Question: '''
package calculatorv3;
public class CalculatorForm extends javax.swing.JPanel {
private static final long serialVersionUID = 1L;
public CalculatorForm() {
initComponents();
}
/**
* This method is called from within the constructor to initialize the form.
* WARNING: Do NOT modify this code. The content of this method is always
* regenerated by the Form Editor.
*/
@SuppressWarnings("unchecked")
private void initComponents() {
jTextField2 = new javax.swing.JTextField();
jTextField3 = new javax.swing.JTextField();
jTextField4 = new javax.swing.JTextField();
jButton2 = new javax.swing.JButton();
jButton3 = new javax.swing.JButton();
jButton4 = new javax.swing.JButton();
jButton5 = new javax.swing.JButton();
jButton6 = new javax.swing.JButton();
jButton7 = new javax.swing.JButton();
jButton8 = new javax.swing.JButton();
jButton9 = new javax.swing.JButton();
jButton10 = new javax.swing.JButton();
jButton11 = new javax.swing.JButton();
jButton12 = new javax.swing.JButton();
jButton13 = new javax.swing.JButton();
jButton14 = new javax.swing.JButton();
jButton15 = new javax.swing.JButton();
jButton1 = new javax.swing.JButton();
jButton16 = new javax.swing.JButton();
jButton17 = new javax.swing.JButton();
jButton2.setText("2");
jButton2.addActionListener(new java.awt.event.ActionListener() {
public void actionPerformed(java.awt.event.ActionEvent evt) {
jButton2ActionPerformed(evt);
}
});
jButton3.setText("1");
jButton3.addActionListener(new java.awt.event.ActionListener() {
public void actionPerformed(java.awt.event.ActionEvent evt) {
jButton3ActionPerformed(evt);
}
});
jButton4.setText("3");
jButton4.addActionListener(new java.awt.event.ActionListener() {
public void actionPerformed(java.awt.event.ActionEvent evt) {
jButton4ActionPerformed(evt);
}
});
jButton5.setText("4");
jButton5.addActionListener(new java.awt.event.ActionListener() {
public void actionPerformed(java.awt.event.ActionEvent evt) {
jButton5ActionPerformed(evt);
}
});
jButton6.setText("5");
jButton6.addActionListener(new java.awt.event.ActionListener() {
public void actionPerformed(java.awt.event.ActionEvent evt) {
jButton6ActionPerformed(evt);
}
});
jButton7.setText("6");
jButton7.addActionListener(new java.awt.event.ActionListener() {
public void actionPerformed(java.awt.event.ActionEvent evt) {
jButton7ActionPerformed(evt);
}
});
jButton8.setText("7");
jButton8.addActionListener(new java.awt.event.ActionListener() {
public void actionPerformed(java.awt.event.ActionEvent evt) {
jButton8ActionPerformed(evt);
}
});
jButton9.setText("8");
jButton9.addActionListener(new java.awt.event.ActionListener() {
public void actionPerformed(java.awt.event.ActionEvent evt) {
jButton9ActionPerformed(evt);
}
});
jButton10.setText("9");
jButton11.setText("0");
jButton12.setText("Add");
jButton13.setText("Sub");
jButton14.setText("Mul");
jButton15.setText("Div");
jButton1.setText("Enter");
jButton16.setText("Reset");
jButton17.setText("Equals");
javax.swing.GroupLayout layout = new javax.swing.GroupLayout(this);
this.setLayout(layout);
layout.setHorizontalGroup(
layout.createParallelGroup(javax.swing.GroupLayout.Alignment.LEADING)
.addGroup(layout.createSequentialGroup()
.addContainerGap()
.addGroup(layout.createParallelGroup(javax.swing.GroupLayout.Alignment.LEADING)
.addComponent(jTextField2)
.addComponent(jTextField3)
.addComponent(jTextField4)
.addGroup(layout.createSequentialGroup()
.addComponent(jButton3)
.addPreferredGap(javax.swing.LayoutStyle.ComponentPlacement.UNRELATED)
.addComponent(jButton2)
.addPreferredGap(javax.swing.LayoutStyle.ComponentPlacement.UNRELATED)
.addComponent(jButton4)
.addPreferredGap(javax.swing.LayoutStyle.ComponentPlacement.RELATED)
.addComponent(jButton5)
.addPreferredGap(javax.swing.LayoutStyle.ComponentPlacement.RELATED)
.addComponent(jButton6)
.addPreferredGap(javax.swing.LayoutStyle.ComponentPlacement.UNRELATED)
.addComponent(jButton12)
.addPreferredGap(javax.swing.LayoutStyle.ComponentPlacement.UNRELATED)
.addComponent(jButton14))
.addGroup(layout.createSequentialGroup()
.addGroup(layout.createParallelGroup(javax.swing.GroupLayout.Alignment.LEADING, false)
.addGroup(layout.createSequentialGroup()
.addComponent(jButton1, javax.swing.GroupLayout.DEFAULT_SIZE, javax.swing.GroupLayout.DEFAULT_SIZE, Short.MAX_VALUE)
.addPreferredGap(javax.swing.LayoutStyle.ComponentPlacement.UNRELATED)
.addComponent(jButton16, javax.swing.GroupLayout.PREFERRED_SIZE, 113, javax.swing.GroupLayout.PREFERRED_SIZE))
.addGroup(layout.createSequentialGroup()
.addComponent(jButton7)
.addPreferredGap(javax.swing.LayoutStyle.ComponentPlacement.UNRELATED)
.addComponent(jButton8)
.addPreferredGap(javax.swing.LayoutStyle.ComponentPlacement.UNRELATED)
.addComponent(jButton9)
.addPreferredGap(javax.swing.LayoutStyle.ComponentPlacement.RELATED)
.addComponent(jButton10)
.addPreferredGap(javax.swing.LayoutStyle.ComponentPlacement.RELATED)
.addComponent(jButton11)))
.addPreferredGap(javax.swing.LayoutStyle.ComponentPlacement.UNRELATED)
.addGroup(layout.createParallelGroup(javax.swing.GroupLayout.Alignment.LEADING)
.addGroup(layout.createSequentialGroup()
.addComponent(jButton13)
.addPreferredGap(javax.swing.LayoutStyle.ComponentPlacement.UNRELATED)
.addComponent(jButton15)
.addGap(0, 0, Short.MAX_VALUE))
.addComponent(jButton17, javax.swing.GroupLayout.DEFAULT_SIZE, javax.swing.GroupLayout.DEFAULT_SIZE, Short.MAX_VALUE))))
.addContainerGap())
);
layout.setVerticalGroup(
layout.createParallelGroup(javax.swing.GroupLayout.Alignment.LEADING)
.addGroup(layout.createSequentialGroup()
.addContainerGap()
.addComponent(jTextField2, javax.swing.GroupLayout.PREFERRED_SIZE, javax.swing.GroupLayout.DEFAULT_SIZE, javax.swing.GroupLayout.PREFERRED_SIZE)
.addPreferredGap(javax.swing.LayoutStyle.ComponentPlacement.RELATED)
.addComponent(jTextField3, javax.swing.GroupLayout.PREFERRED_SIZE, javax.swing.GroupLayout.DEFAULT_SIZE, javax.swing.GroupLayout.PREFERRED_SIZE)
.addPreferredGap(javax.swing.LayoutStyle.ComponentPlacement.RELATED)
.addComponent(jTextField4, javax.swing.GroupLayout.PREFERRED_SIZE, javax.swing.GroupLayout.DEFAULT_SIZE, javax.swing.GroupLayout.PREFERRED_SIZE)
.addGap(7, 7, 7)
.addGroup(layout.createParallelGroup(javax.swing.GroupLayout.Alignment.BASELINE)
.addComponent(jButton3)
.addComponent(jButton2)
.addComponent(jButton4)
.addComponent(jButton5)
.addComponent(jButton6)
.addComponent(jButton12)
.addComponent(jButton14))
.addPreferredGap(javax.swing.LayoutStyle.ComponentPlacement.RELATED)
.addGroup(layout.createParallelGroup(javax.swing.GroupLayout.Alignment.BASELINE)
.addComponent(jButton7)
.addComponent(jButton8)
.addComponent(jButton9)
.addComponent(jButton10)
.addComponent(jButton11)
.addComponent(jButton13)
.addComponent(jButton15))
.addPreferredGap(javax.swing.LayoutStyle.ComponentPlacement.RELATED)
.addGroup(layout.createParallelGroup(javax.swing.GroupLayout.Alignment.BASELINE)
.addComponent(jButton1, javax.swing.GroupLayout.DEFAULT_SIZE, javax.swing.GroupLayout.DEFAULT_SIZE, Short.MAX_VALUE)
.addComponent(jButton17, javax.swing.GroupLayout.DEFAULT_SIZE, 40, Short.MAX_VALUE)
.addComponent(jButton16))
.addContainerGap())
);
}// </editor-fold>
private void jButton2ActionPerformed(java.awt.event.ActionEvent evt) {
// TODO add your handling code here:
}
private void jButton3ActionPerformed(java.awt.event.ActionEvent evt) {
// TODO add your handling code here:
}
private void jButton4ActionPerformed(java.awt.event.ActionEvent evt) {
// TODO add your handling code here:
}
private void jButton5ActionPerformed(java.awt.event.ActionEvent evt) {
// TODO add your handling code here:
}
private void jButton6ActionPerformed(java.awt.event.ActionEvent evt) {
// TODO add your handling code here:
}
private void jButton7ActionPerformed(java.awt.event.ActionEvent evt) {
// TODO add your handling code here:
}
private void jButton8ActionPerformed(java.awt.event.ActionEvent evt) {
// TODO add your handling code here:
}
private void jButton9ActionPerformed(java.awt.event.ActionEvent evt) {
// TODO add your handling code here:
}
// Variables declaration - do not modify
private javax.swing.JButton jButton1;
private javax.swing.JButton jButton10;
private javax.swing.JButton jButton11;
private javax.swing.JButton jButton12;
private javax.swing.JButton jButton13;
private javax.swing.JButton jButton14;
private javax.swing.JButton jButton15;
private javax.swing.JButton jButton16;
private javax.swing.JButton jButton17;
private javax.swing.JButton jButton2;
private javax.swing.JButton jButton3;
private javax.swing.JButton jButton4;
private javax.swing.JButton jButton5;
private javax.swing.JButton jButton6;
private javax.swing.JButton jButton7;
private javax.swing.JButton jButton8;
private javax.swing.JButton jButton9;
private javax.swing.JTextField jTextField2;
private javax.swing.JTextField jTextField3;
private javax.swing.JTextField jTextField4;
// End of variables declaration
public static void main(String args[]) {
java.awt.EventQueue.invokeLater(new Runnable() {
@Override
public void run() {
new CalculatorForm().setVisible(true);
}
});
}
}
'''
Ok I edited the code I merge it with the public static void main.. for one time init
import javax.swing.JButton;
import javax.swing.JTextField;
'''
/*
* To change this template, choose Tools | Templates
* and open the template in the editor.
*/
/**
*
* @author Jfetizanan
*/
public class NewMain {
/**
* @param args the command line arguments
*/
public static void main(String[] args) {
JTextField jTextField2 = new javax.swing.JTextField();
JTextField jTextField3 = new javax.swing.JTextField();
JTextField jTextField4 = new javax.swing.JTextField();
JButton jButton2 = new javax.swing.JButton();
JButton jButton3 = new javax.swing.JButton();
JButton jButton4 = new javax.swing.JButton();
JButton jButton5 = new javax.swing.JButton();
JButton jButton6 = new javax.swing.JButton();
JButton jButton7 = new javax.swing.JButton();
JButton jButton8 = new javax.swing.JButton();
JButton jButton9 = new javax.swing.JButton();
JButton jButton10 = new javax.swing.JButton();
JButton jButton11 = new javax.swing.JButton();
JButton jButton12 = new javax.swing.JButton();
JButton jButton13 = new javax.swing.JButton();
JButton jButton14 = new javax.swing.JButton();
JButton jButton15 = new javax.swing.JButton();
JButton jButton1 = new javax.swing.JButton();
JButton jButton16 = new javax.swing.JButton();
JButton jButton17 = new javax.swing.JButton();
jButton2.setText("2");
jButton2.addActionListener(new java.awt.event.ActionListener() {
@Override
public void actionPerformed(java.awt.event.ActionEvent evt) {
}
});
jButton3.setText("1");
jButton3.addActionListener(new java.awt.event.ActionListener() {
@Override
public void actionPerformed(java.awt.event.ActionEvent evt) {
}
});
jButton4.setText("3");
jButton4.addActionListener(new java.awt.event.ActionListener() {
@Override
public void actionPerformed(java.awt.event.ActionEvent evt) {
}
});
jButton5.setText("4");
jButton5.addActionListener(new java.awt.event.ActionListener() {
@Override
public void actionPerformed(java.awt.event.ActionEvent evt) {
}
});
jButton6.setText("5");
jButton6.addActionListener(new java.awt.event.ActionListener() {
@Override
public void actionPerformed(java.awt.event.ActionEvent evt) {
}
});
jButton7.setText("6");
jButton7.addActionListener(new java.awt.event.ActionListener() {
@Override
public void actionPerformed(java.awt.event.ActionEvent evt) {
}
});
jButton8.setText("7");
jButton8.addActionListener(new java.awt.event.ActionListener() {
@Override
public void actionPerformed(java.awt.event.ActionEvent evt) {
}
});
jButton9.setText("8");
jButton9.addActionListener(new java.awt.event.ActionListener() {
@Override
public void actionPerformed(java.awt.event.ActionEvent evt) {
}
});
jButton10.setText("9");
jButton11.setText("0");
jButton12.setText("Add");
jButton13.setText("Sub");
jButton14.setText("Mul");
jButton15.setText("Div");
jButton1.setText("Enter");
jButton16.setText("Reset");
jButton17.setText("Equals");
javax.swing.GroupLayout layout = new javax.swing.GroupLayout(this);
this.setLayout(layout);
layout.setHorizontalGroup(
layout.createParallelGroup(javax.swing.GroupLayout.Alignment.LEADING)
.addGroup(layout.createSequentialGroup()
.addContainerGap()
.addGroup(layout.createParallelGroup(javax.swing.GroupLayout.Alignment.LEADING)
.addComponent(jTextField2)
.addComponent(jTextField3)
.addComponent(jTextField4)
.addGroup(layout.createSequentialGroup()
.addComponent(jButton3)
.addPreferredGap(javax.swing.LayoutStyle.ComponentPlacement.UNRELATED)
.addComponent(jButton2)
.addPreferredGap(javax.swing.LayoutStyle.ComponentPlacement.UNRELATED)
.addComponent(jButton4)
.addPreferredGap(javax.swing.LayoutStyle.ComponentPlacement.RELATED)
.addComponent(jButton5)
.addPreferredGap(javax.swing.LayoutStyle.ComponentPlacement.RELATED)
.addComponent(jButton6)
.addPreferredGap(javax.swing.LayoutStyle.ComponentPlacement.UNRELATED)
.addComponent(jButton12)
.addPreferredGap(javax.swing.LayoutStyle.ComponentPlacement.UNRELATED)
.addComponent(jButton14))
.addGroup(layout.createSequentialGroup()
.addGroup(layout.createParallelGroup(javax.swing.GroupLayout.Alignment.LEADING, false)
.addGroup(layout.createSequentialGroup()
.addComponent(jButton1, javax.swing.GroupLayout.DEFAULT_SIZE, javax.swing.GroupLayout.DEFAULT_SIZE, Short.MAX_VALUE)
.addPreferredGap(javax.swing.LayoutStyle.ComponentPlacement.UNRELATED)
.addComponent(jButton16, javax.swing.GroupLayout.PREFERRED_SIZE, 113, javax.swing.GroupLayout.PREFERRED_SIZE))
.addGroup(layout.createSequentialGroup()
.addComponent(jButton7)
.addPreferredGap(javax.swing.LayoutStyle.ComponentPlacement.UNRELATED)
.addComponent(jButton8)
.addPreferredGap(javax.swing.LayoutStyle.ComponentPlacement.UNRELATED)
.addComponent(jButton9)
.addPreferredGap(javax.swing.LayoutStyle.ComponentPlacement.RELATED)
.addComponent(jButton10)
.addPreferredGap(javax.swing.LayoutStyle.ComponentPlacement.RELATED)
.addComponent(jButton11)))
.addPreferredGap(javax.swing.LayoutStyle.ComponentPlacement.UNRELATED)
.addGroup(layout.createParallelGroup(javax.swing.GroupLayout.Alignment.LEADING)
.addGroup(layout.createSequentialGroup()
.addComponent(jButton13)
.addPreferredGap(javax.swing.LayoutStyle.ComponentPlacement.UNRELATED)
.addComponent(jButton15)
.addGap(0, 0, Short.MAX_VALUE))
.addComponent(jButton17, javax.swing.GroupLayout.DEFAULT_SIZE, javax.swing.GroupLayout.DEFAULT_SIZE, Short.MAX_VALUE))))
.addContainerGap())
);
layout.setVerticalGroup(
layout.createParallelGroup(javax.swing.GroupLayout.Alignment.LEADING)
.addGroup(layout.createSequentialGroup()
.addContainerGap()
.addComponent(jTextField2, javax.swing.GroupLayout.PREFERRED_SIZE, javax.swing.GroupLayout.DEFAULT_SIZE, javax.swing.GroupLayout.PREFERRED_SIZE)
.addPreferredGap(javax.swing.LayoutStyle.ComponentPlacement.RELATED)
.addComponent(jTextField3, javax.swing.GroupLayout.PREFERRED_SIZE, javax.swing.GroupLayout.DEFAULT_SIZE, javax.swing.GroupLayout.PREFERRED_SIZE)
.addPreferredGap(javax.swing.LayoutStyle.ComponentPlacement.RELATED)
.addComponent(jTextField4, javax.swing.GroupLayout.PREFERRED_SIZE, javax.swing.GroupLayout.DEFAULT_SIZE, javax.swing.GroupLayout.PREFERRED_SIZE)
.addGap(7, 7, 7)
.addGroup(layout.createParallelGroup(javax.swing.GroupLayout.Alignment.BASELINE)
.addComponent(jButton3)
.addComponent(jButton2)
.addComponent(jButton4)
.addComponent(jButton5)
.addComponent(jButton6)
.addComponent(jButton12)
.addComponent(jButton14))
.addPreferredGap(javax.swing.LayoutStyle.ComponentPlacement.RELATED)
.addGroup(layout.createParallelGroup(javax.swing.GroupLayout.Alignment.BASELINE)
.addComponent(jButton7)
.addComponent(jButton8)
.addComponent(jButton9)
.addComponent(jButton10)
.addComponent(jButton11)
.addComponent(jButton13)
.addComponent(jButton15))
.addPreferredGap(javax.swing.LayoutStyle.ComponentPlacement.RELATED)
.addGroup(layout.createParallelGroup(javax.swing.GroupLayout.Alignment.BASELINE)
.addComponent(jButton1, javax.swing.GroupLayout.DEFAULT_SIZE, javax.swing.GroupLayout.DEFAULT_SIZE, Short.MAX_VALUE)
.addComponent(jButton17, javax.swing.GroupLayout.DEFAULT_SIZE, 40, Short.MAX_VALUE)
.addComponent(jButton16))
.addContainerGap())
);
}
}
'''
'''
javax.swing.GroupLayout layout = new javax.swing.GroupLayout(this);
this.setLayout(layout);
'''

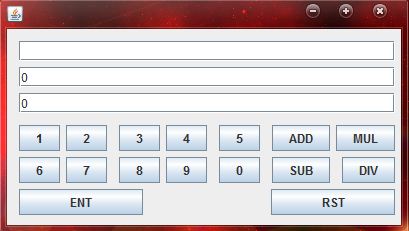
Answer: This is incorrect
'''
public class CalculatorForm extends javax.swing.JPanel
'''
it should be
'''
public class CalculatorForm extends javax.swing.JFrame
'''
And here is a proper way <URL>
Do as you are doing but within 'initComponents()'
'''
JPanel panel = new JPanel();
javax.swing.GroupLayout layout = new javax.swing.GroupLayout(panel);
panel.setLayout(layout);
add(panel);
'''
Here is proper way of doing
'''
public class CalculatorForm {
private static final long serialVersionUID = 1L;
public CalculatorForm() {
initComponents();
}
private void initComponents() {
JFrame frame = new JFrame();
// frame settings like size, close operation etc.
JPanel panel = new JPanel();
// init textfields and buttons
// add listeners or whatever
javax.swing.GroupLayout layout = new javax.swing.GroupLayout(panel);
panel.setLayout(layout);
// layout settings goes here
frame.add(panel);
frame.setVisible(true);
}
public static void main(String args[]) {
java.awt.EventQueue.invokeLater(new Runnable() {
@Override
public void run() {
new CalculatorForm();
}
});
}
}
'''